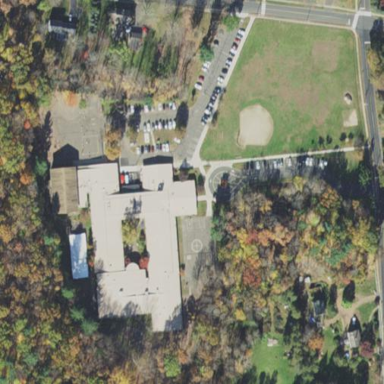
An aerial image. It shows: School.